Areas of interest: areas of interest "Hospital"
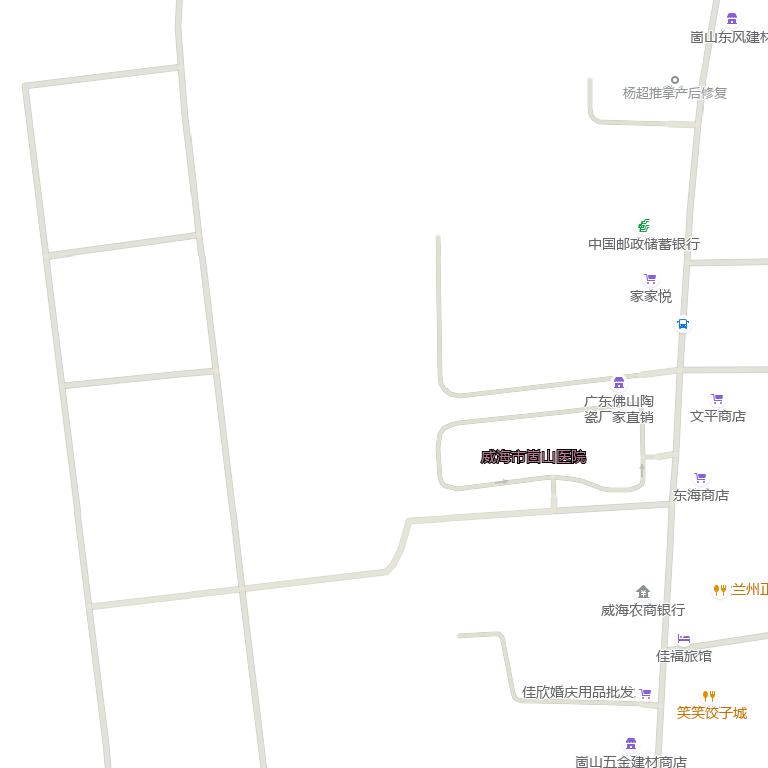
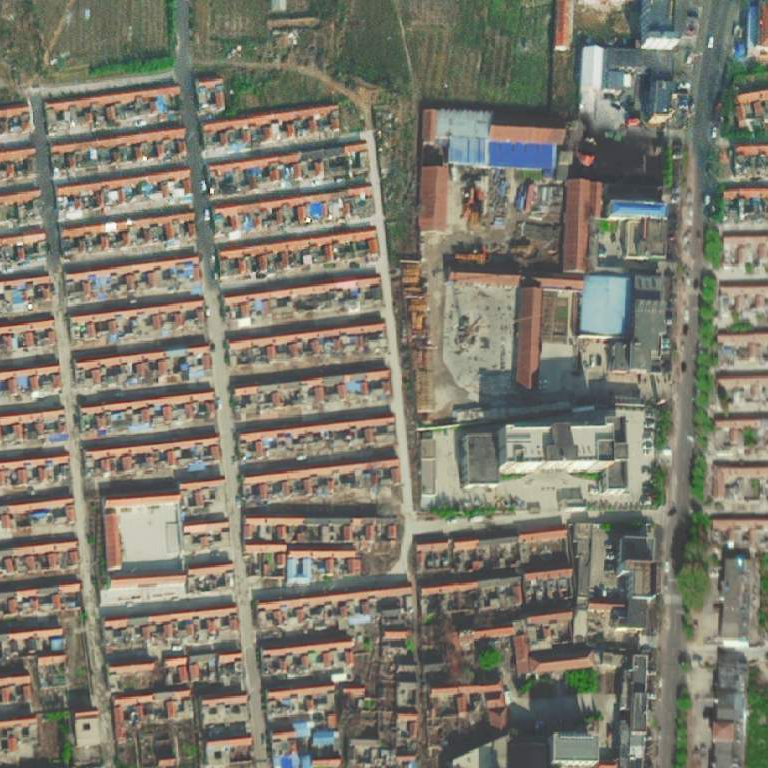